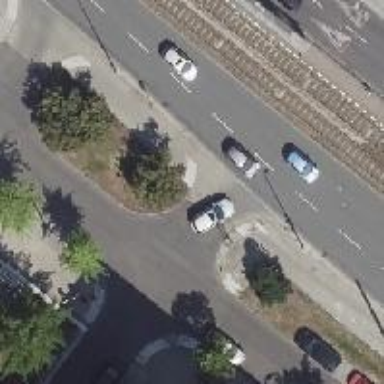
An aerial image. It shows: Unmarked road crossing.